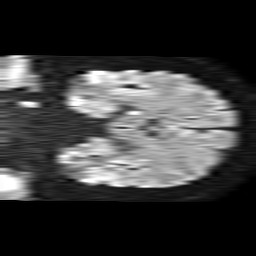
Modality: TRACE
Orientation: coronal
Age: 51
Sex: male
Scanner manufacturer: philips
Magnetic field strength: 1.5 T
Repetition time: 4.6 s
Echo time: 0.08941 s